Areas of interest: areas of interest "Sport and cultural"
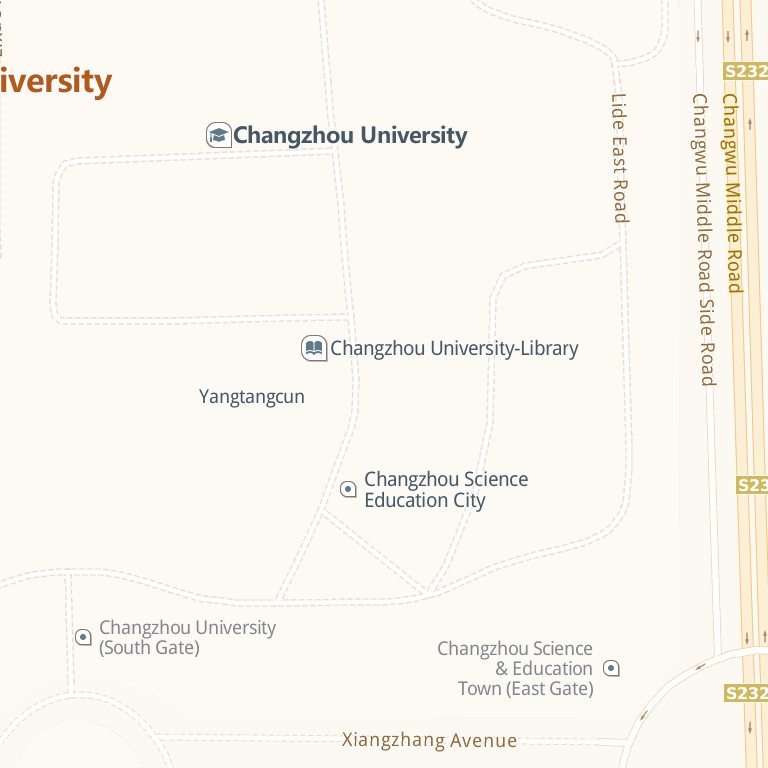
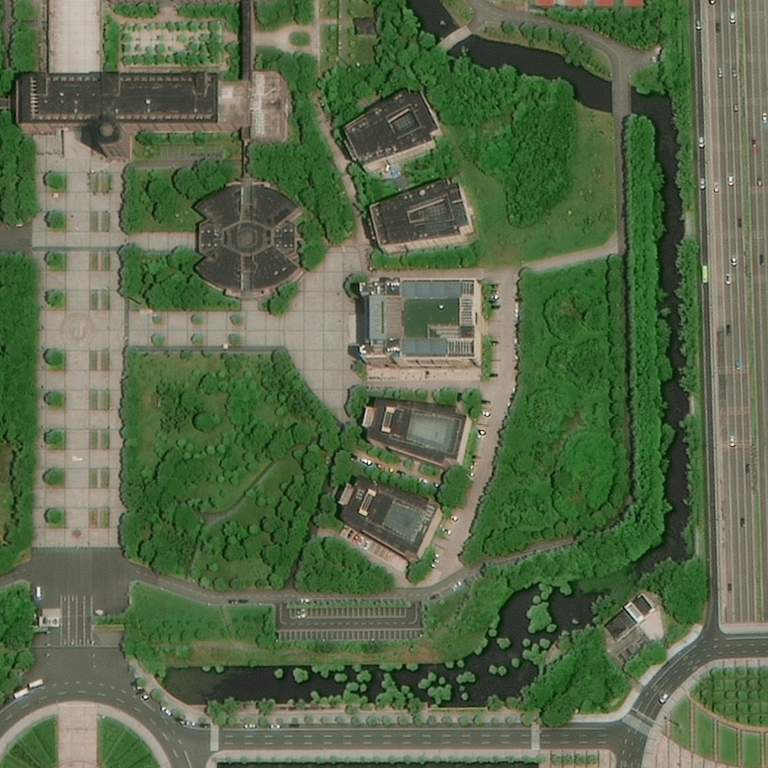